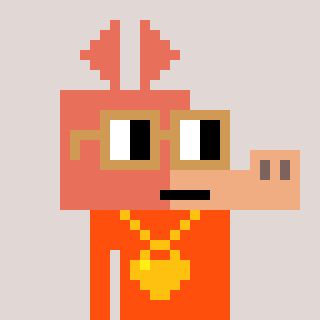
a pixel art character with square brown glasses, a aardvark-shaped head and a orange-colored body on a warm background